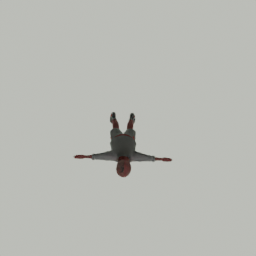
Label: people